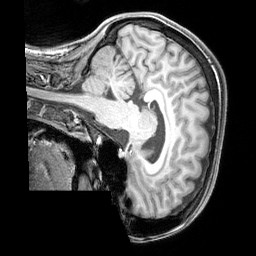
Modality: T1w
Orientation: sagittal
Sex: female
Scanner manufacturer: siemens
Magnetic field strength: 3 T
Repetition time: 2.3 s
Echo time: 0.00226 s